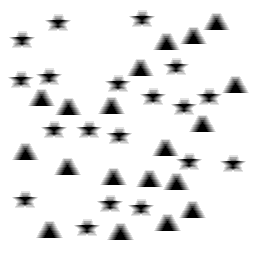
Squares: 0
Triangles: 19
Stars: 19
Total shapes: 38